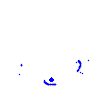
Particle: pion